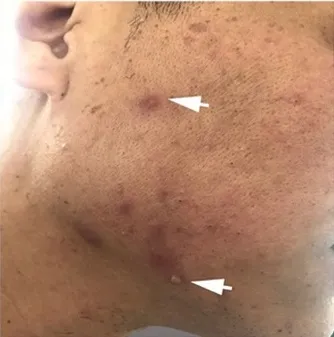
On the face.
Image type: medical_photograph (skin_photograph)